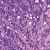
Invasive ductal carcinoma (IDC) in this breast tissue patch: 1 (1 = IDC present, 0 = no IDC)